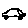
Label: car